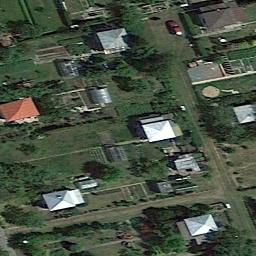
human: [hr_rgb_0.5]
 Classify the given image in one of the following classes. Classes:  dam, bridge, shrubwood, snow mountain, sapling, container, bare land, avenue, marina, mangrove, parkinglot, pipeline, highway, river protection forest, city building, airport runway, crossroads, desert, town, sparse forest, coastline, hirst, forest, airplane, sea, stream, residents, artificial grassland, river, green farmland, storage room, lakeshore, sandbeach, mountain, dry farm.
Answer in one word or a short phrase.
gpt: residents